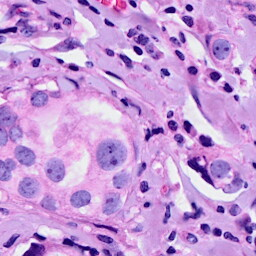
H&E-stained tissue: Breast